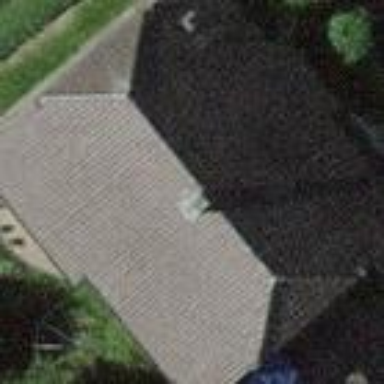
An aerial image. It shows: House with half-hipped roof shape.